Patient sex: M
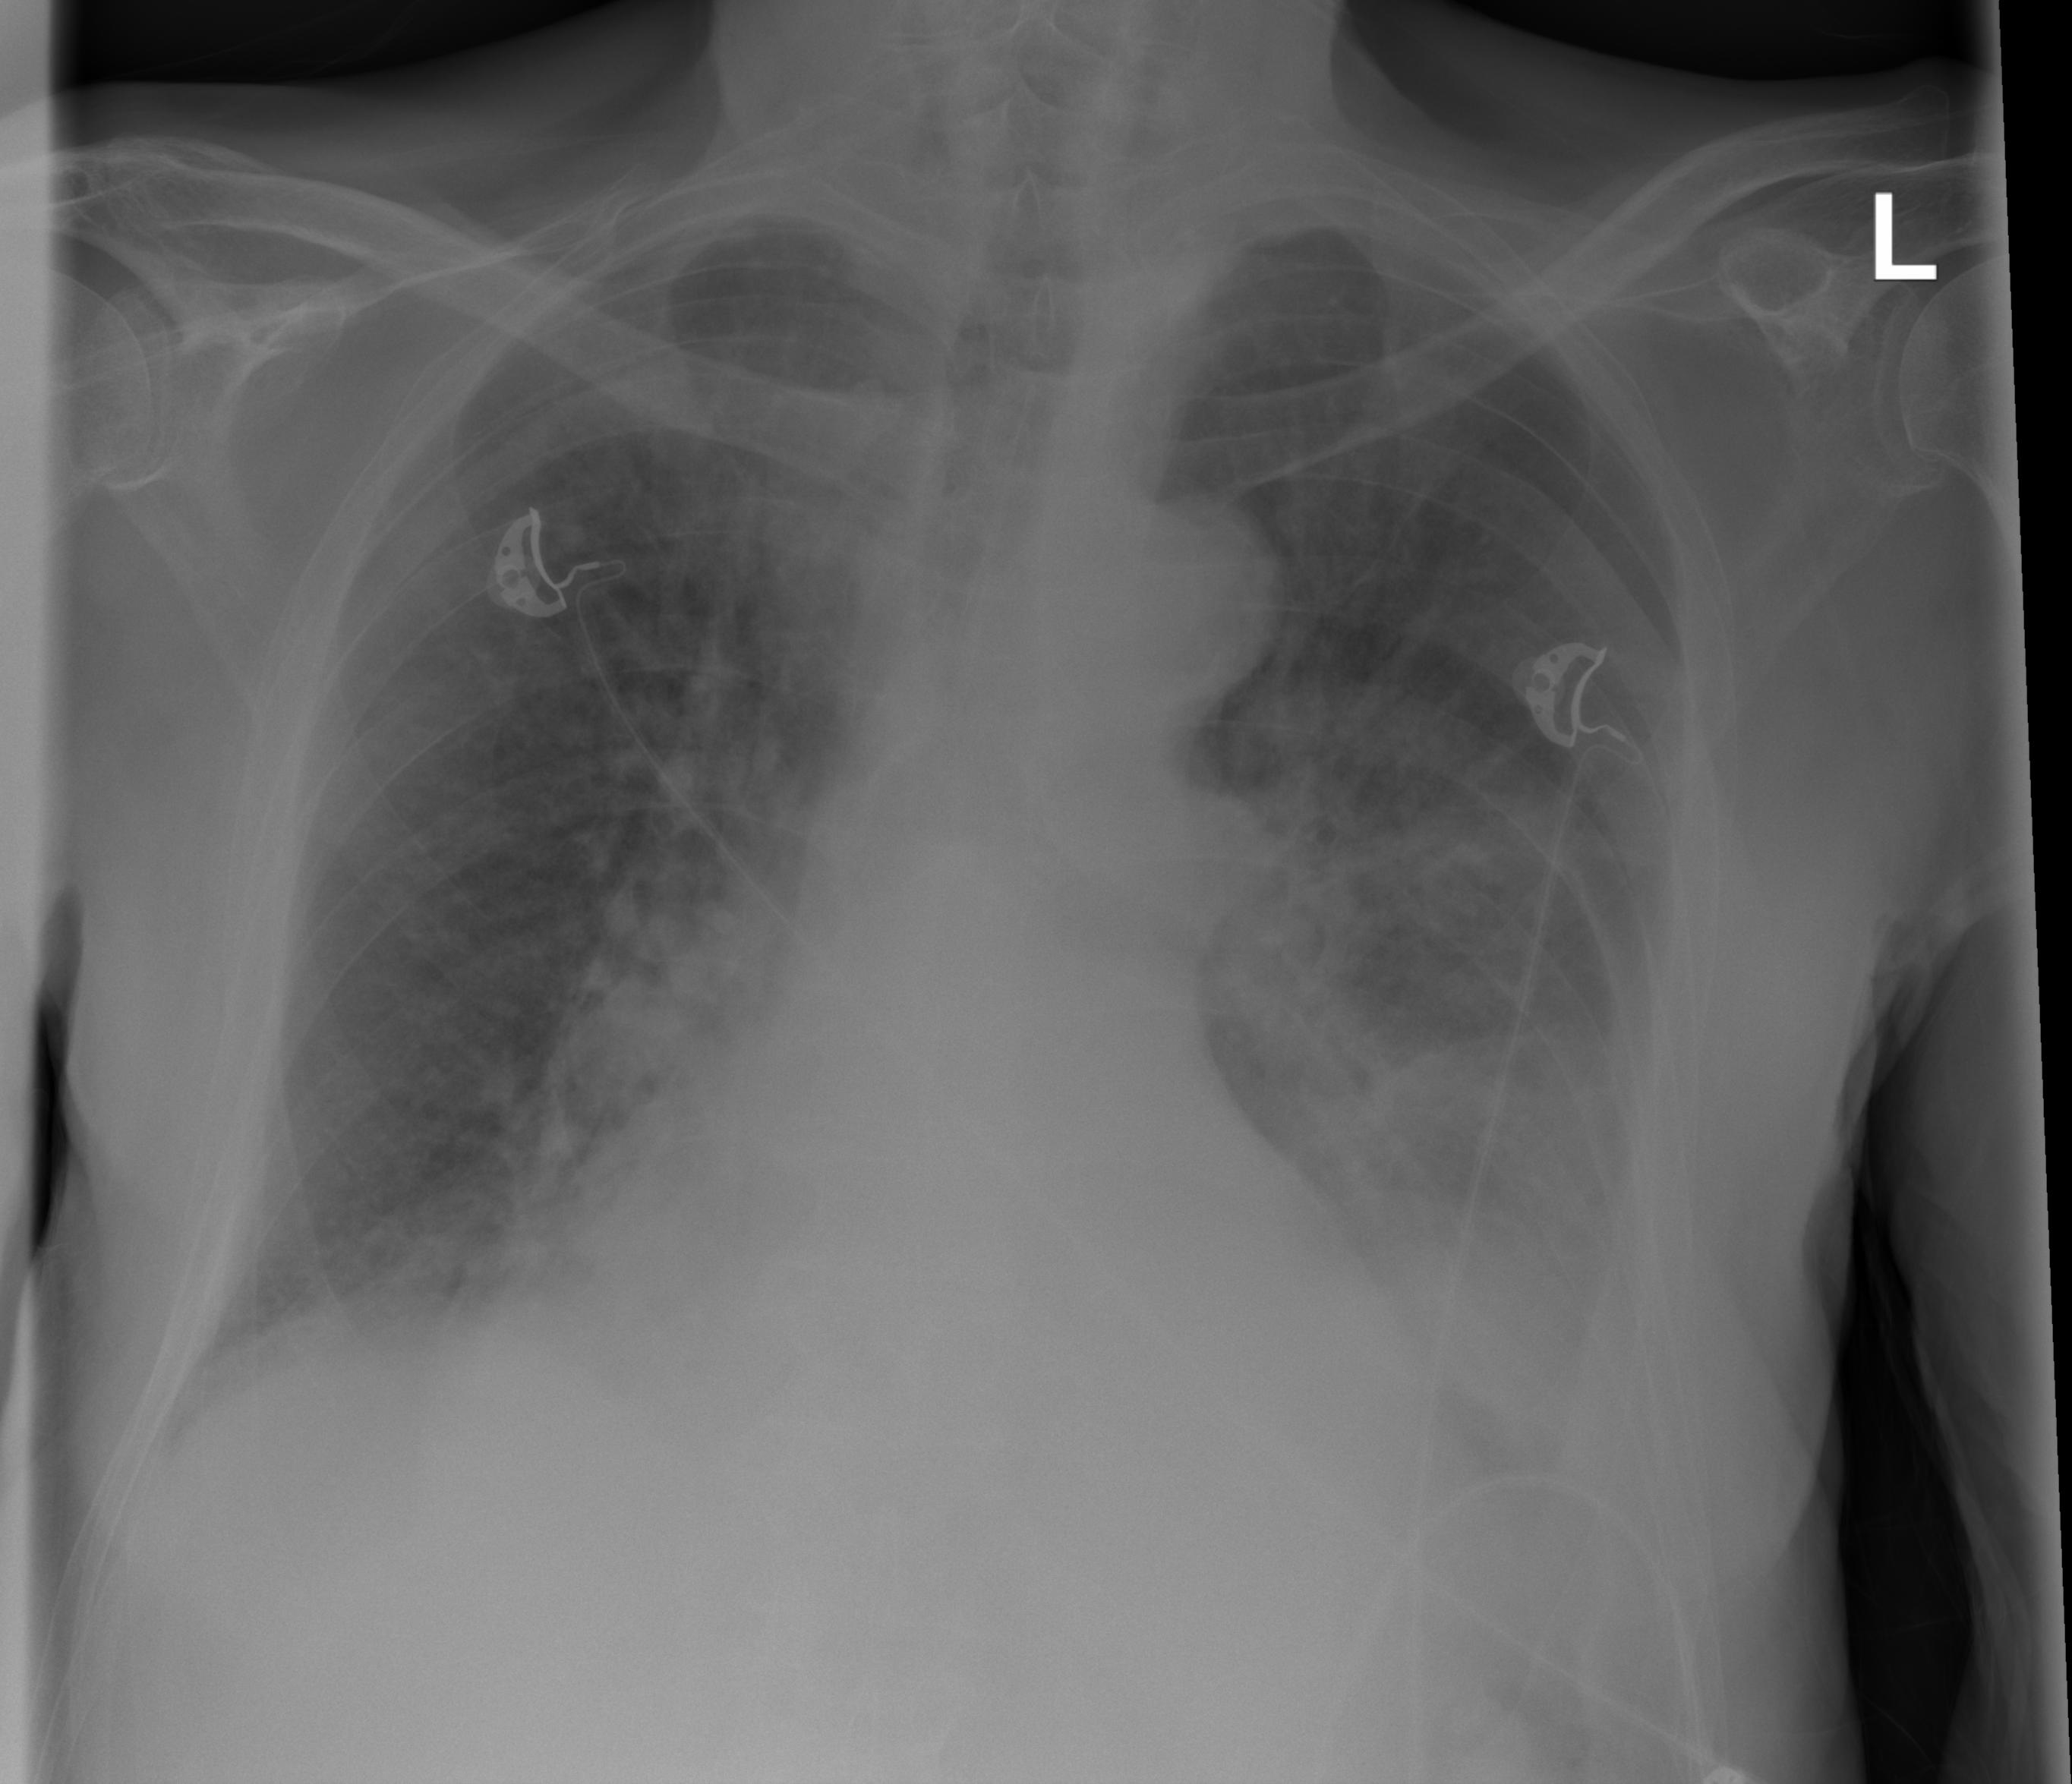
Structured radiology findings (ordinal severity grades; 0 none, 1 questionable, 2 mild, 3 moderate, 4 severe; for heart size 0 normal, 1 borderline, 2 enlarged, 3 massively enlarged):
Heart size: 2
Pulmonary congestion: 2
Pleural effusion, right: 2
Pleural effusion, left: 3
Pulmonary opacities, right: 0
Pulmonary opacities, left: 0
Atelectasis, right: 2
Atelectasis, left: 2